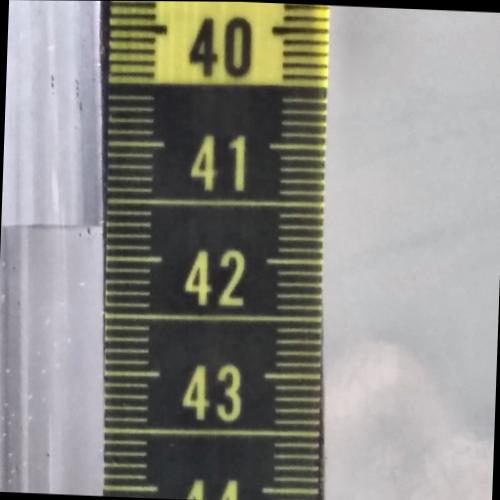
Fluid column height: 40.7 cm